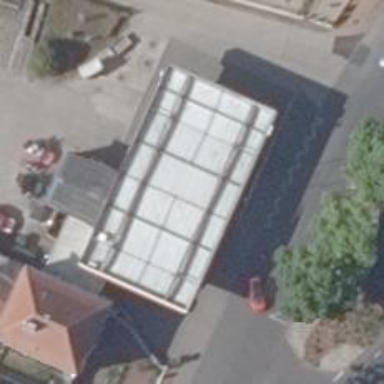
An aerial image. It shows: Fuel station.